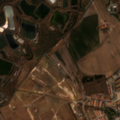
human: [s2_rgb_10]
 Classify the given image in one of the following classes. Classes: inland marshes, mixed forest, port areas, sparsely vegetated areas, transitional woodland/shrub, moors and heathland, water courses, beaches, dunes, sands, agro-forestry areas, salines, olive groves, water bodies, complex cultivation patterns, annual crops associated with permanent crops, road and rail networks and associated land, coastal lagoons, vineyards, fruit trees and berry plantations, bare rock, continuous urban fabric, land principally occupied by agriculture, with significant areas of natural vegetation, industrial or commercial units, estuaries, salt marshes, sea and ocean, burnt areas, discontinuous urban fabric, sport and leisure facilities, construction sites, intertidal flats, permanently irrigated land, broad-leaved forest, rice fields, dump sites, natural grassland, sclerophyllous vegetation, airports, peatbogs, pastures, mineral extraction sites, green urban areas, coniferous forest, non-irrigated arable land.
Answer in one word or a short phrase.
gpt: discontinuous urban fabric, non-irrigated arable land, complex cultivation patterns, salines